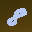
Label: 8